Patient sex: M
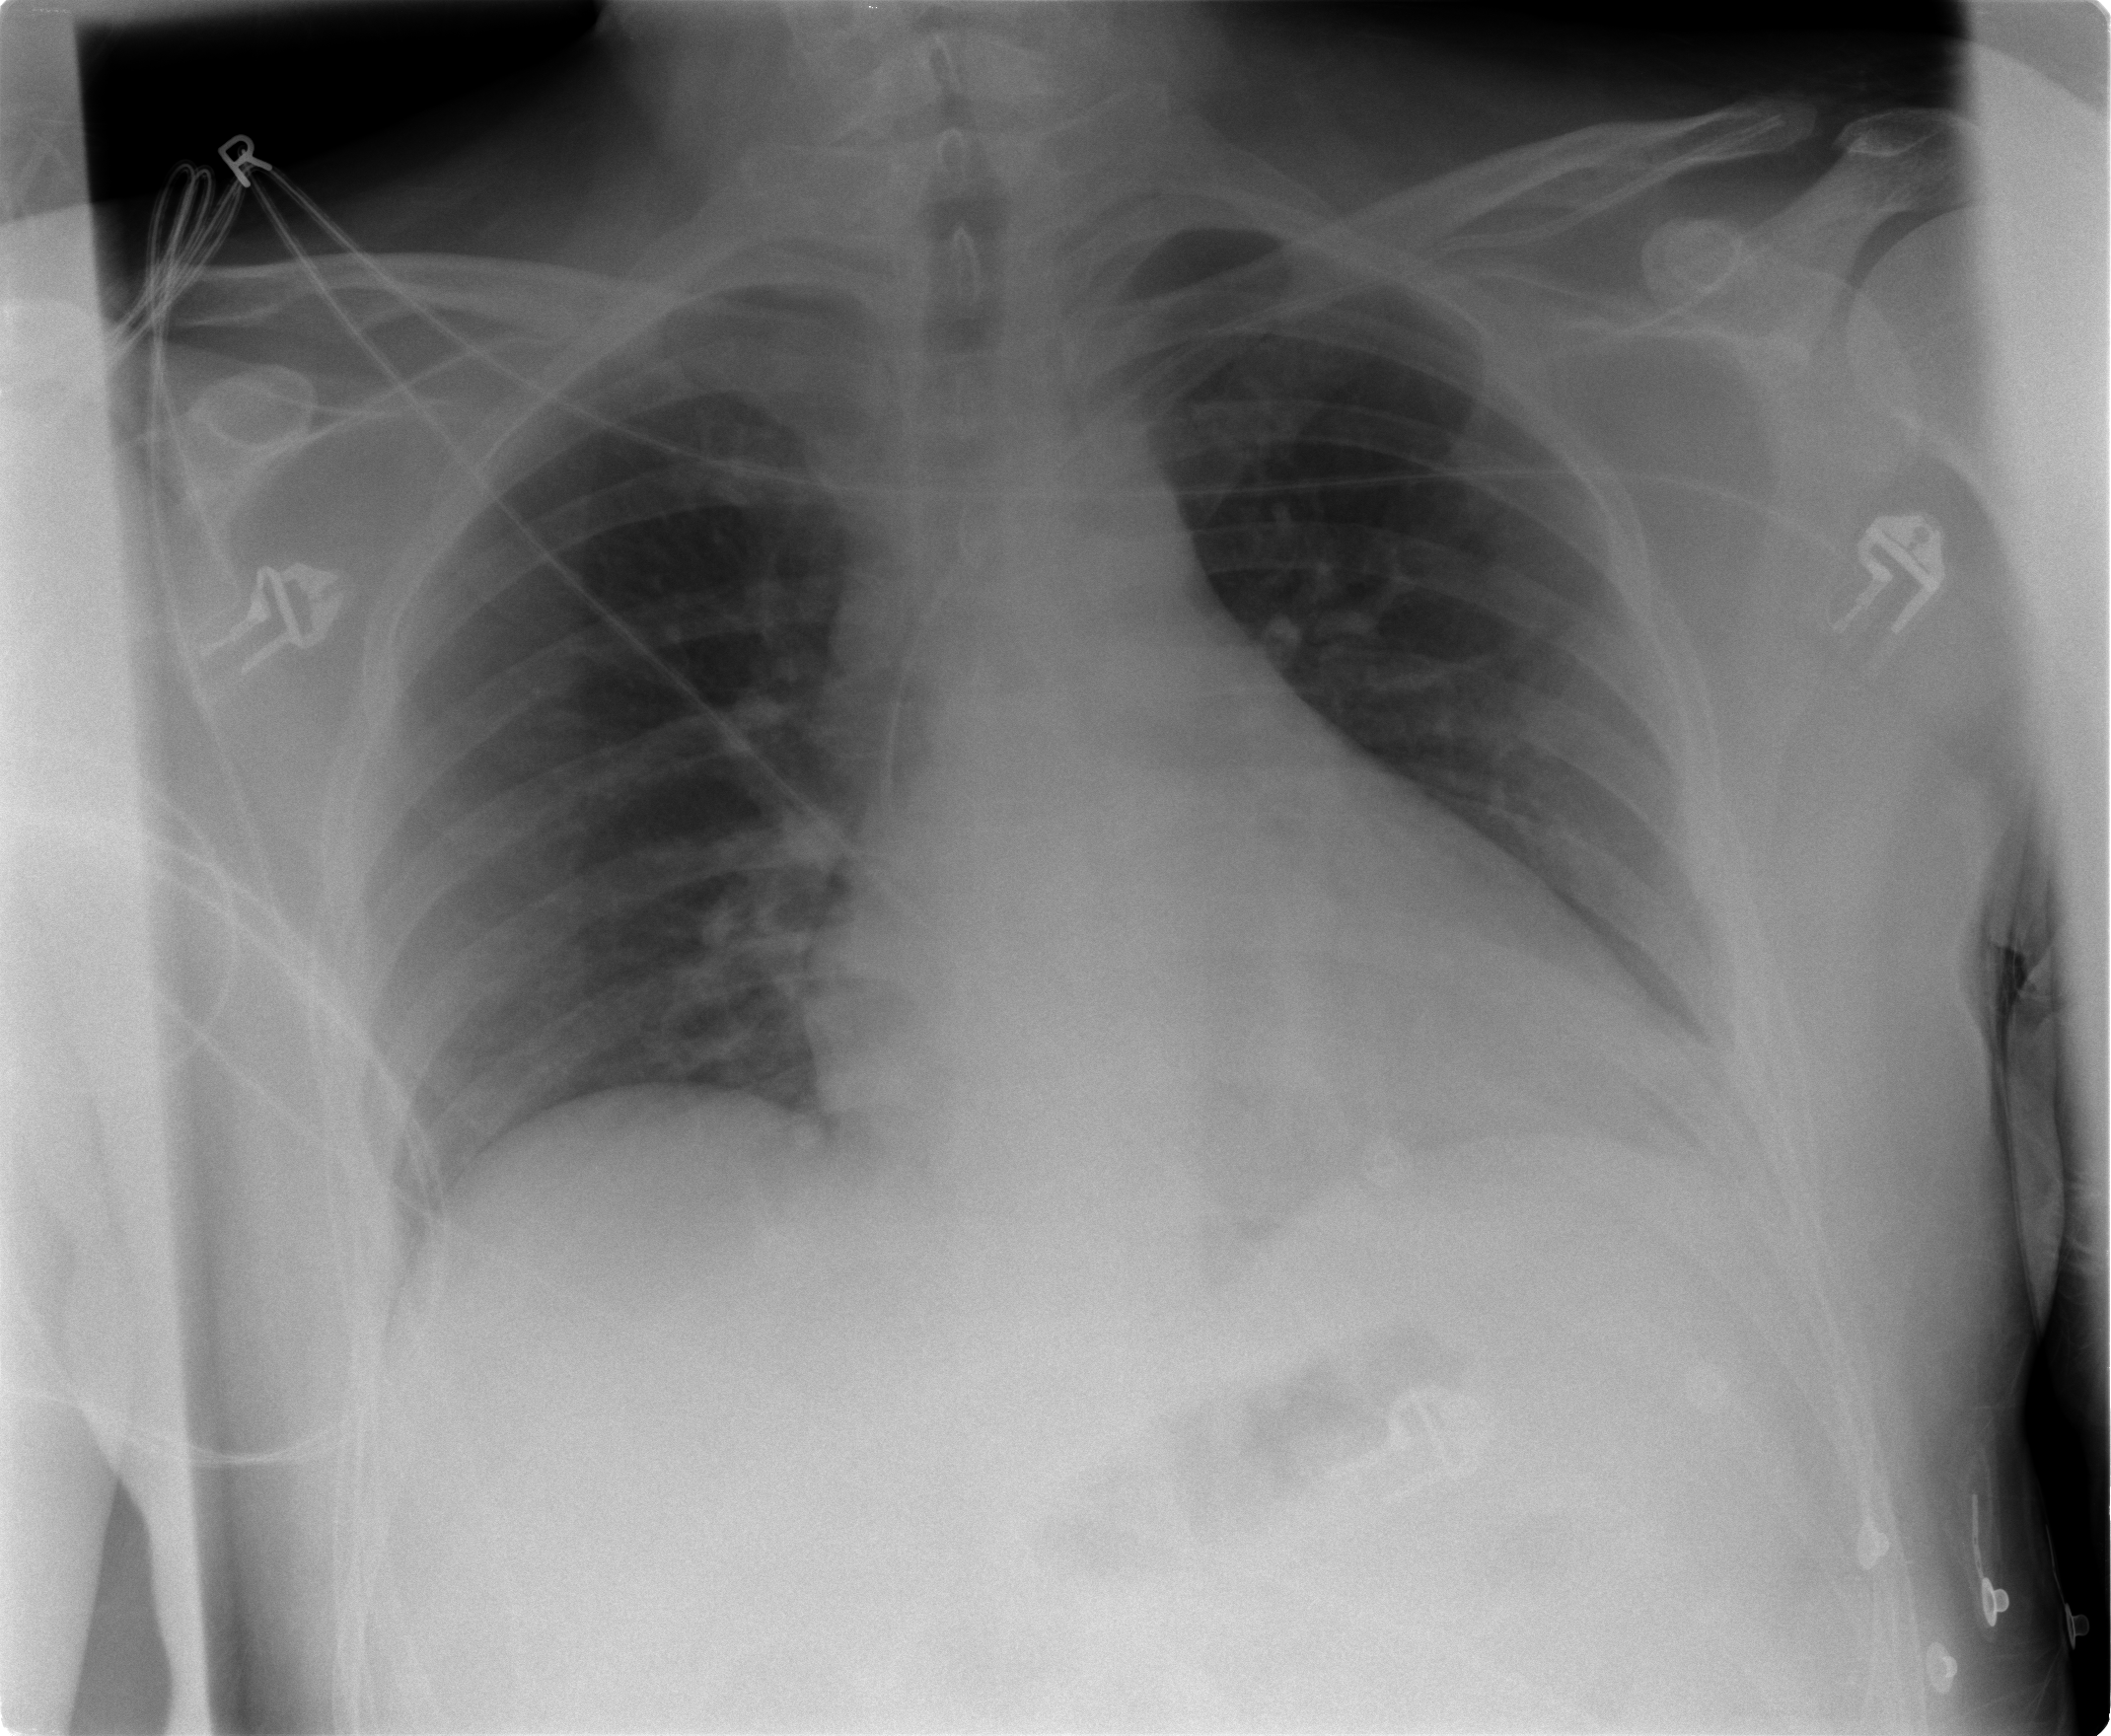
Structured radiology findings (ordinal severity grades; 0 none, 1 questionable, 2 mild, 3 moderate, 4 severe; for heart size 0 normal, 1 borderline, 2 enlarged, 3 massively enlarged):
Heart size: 2
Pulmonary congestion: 1
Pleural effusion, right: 0
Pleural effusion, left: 1
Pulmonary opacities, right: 0
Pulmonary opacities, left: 0
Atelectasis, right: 0
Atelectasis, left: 2